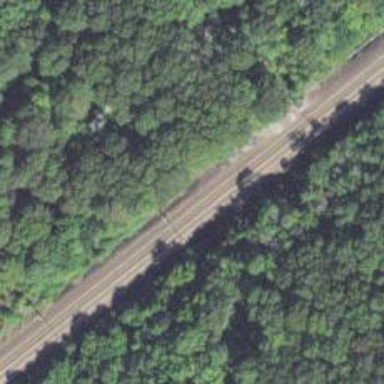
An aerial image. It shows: Railway track with contact line for electrification.